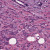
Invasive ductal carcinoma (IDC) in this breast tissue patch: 1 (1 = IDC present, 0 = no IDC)